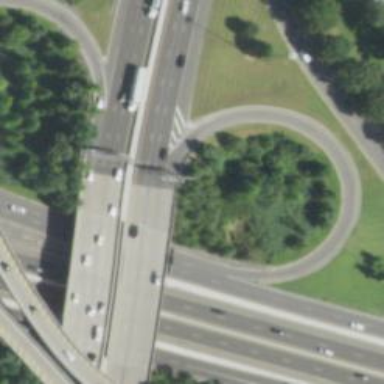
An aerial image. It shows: Motorway junction.